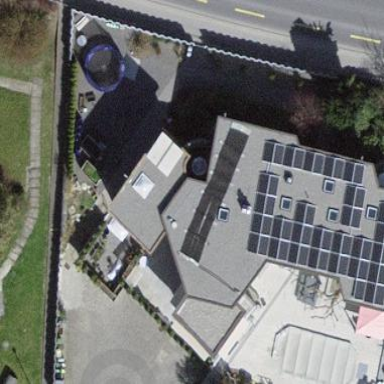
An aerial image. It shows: Solar power generator utilizing photovoltaic technology with solar photovoltaic panels.